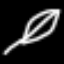
Label: leaf